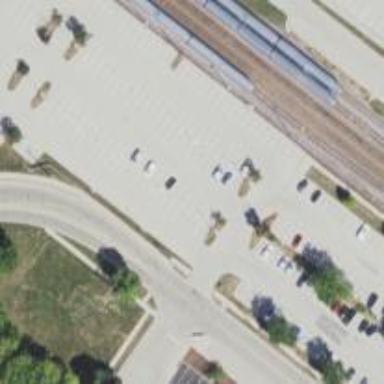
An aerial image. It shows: Parking area with park and ride facility.